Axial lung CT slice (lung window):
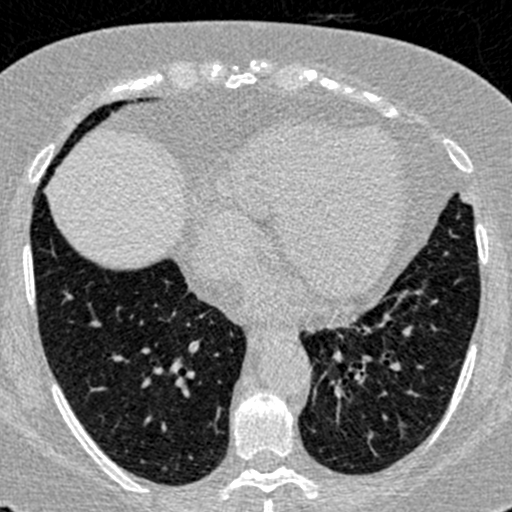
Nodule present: no